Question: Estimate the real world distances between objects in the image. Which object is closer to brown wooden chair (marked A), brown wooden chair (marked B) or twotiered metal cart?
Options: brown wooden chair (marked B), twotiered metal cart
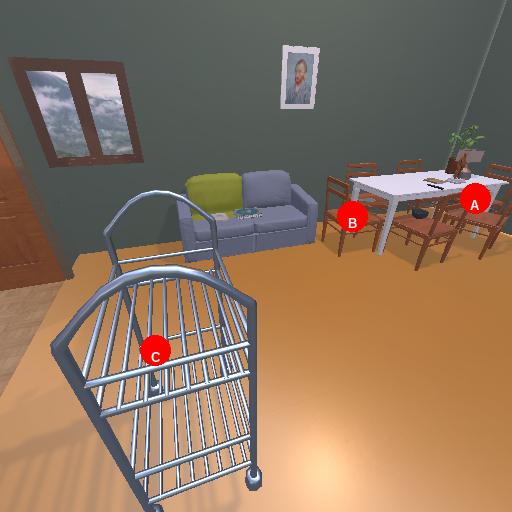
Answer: brown wooden chair (marked B)